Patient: sex M, age 60
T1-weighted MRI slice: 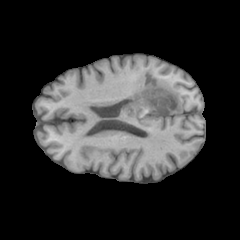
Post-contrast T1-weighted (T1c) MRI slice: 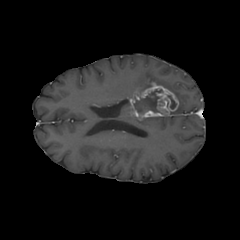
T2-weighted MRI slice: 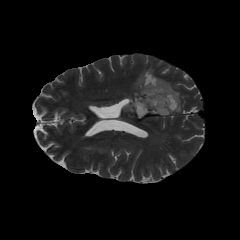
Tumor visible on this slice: yes
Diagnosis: Glioblastoma, IDH-wildtype
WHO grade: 4